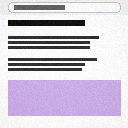
Screen state: on